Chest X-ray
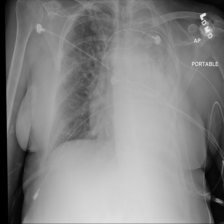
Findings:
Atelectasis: negative
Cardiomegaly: negative
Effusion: negative
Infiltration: positive
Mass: negative
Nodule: negative
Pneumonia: negative
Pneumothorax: negative
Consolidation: negative
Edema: negative
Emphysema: negative
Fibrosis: negative
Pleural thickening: negative
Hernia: negative